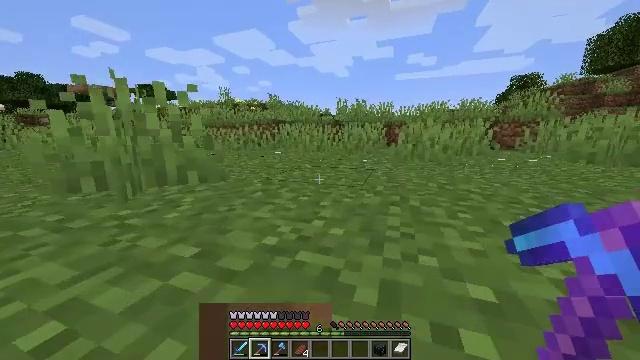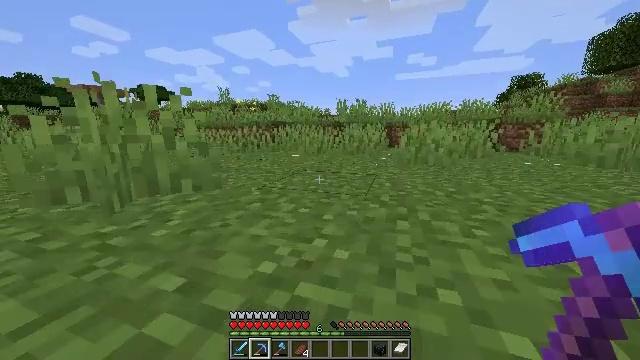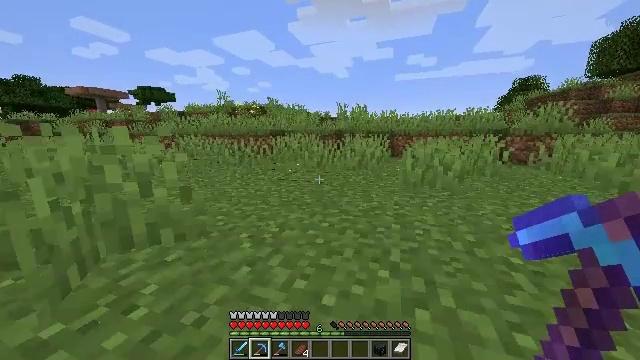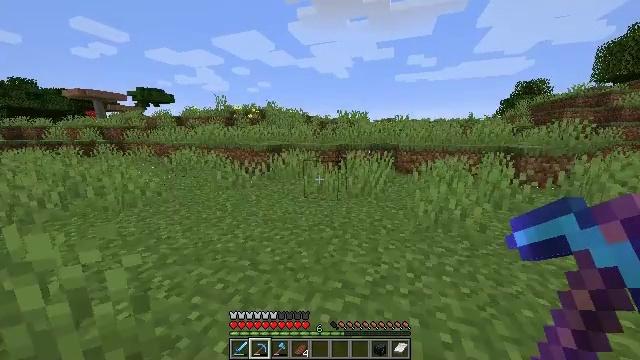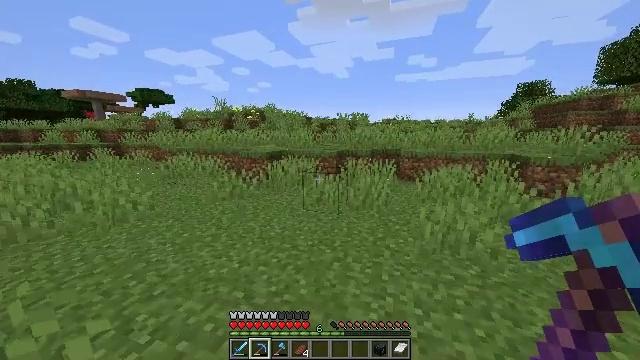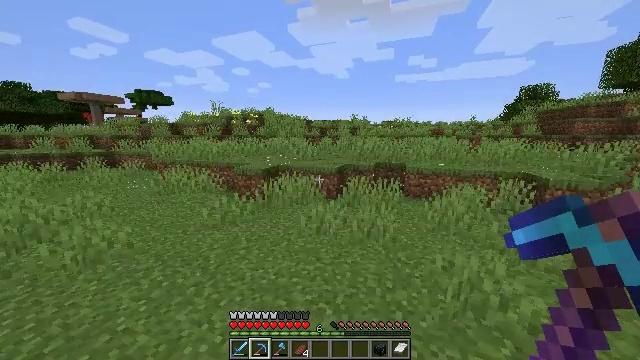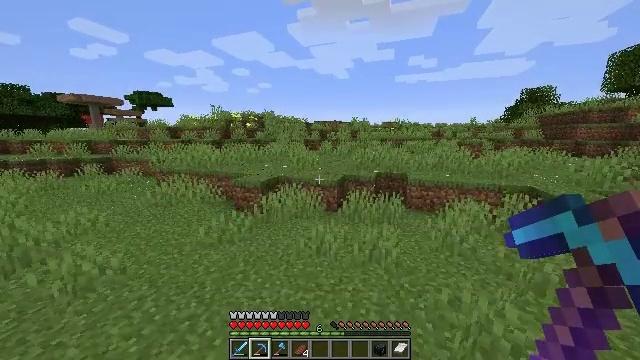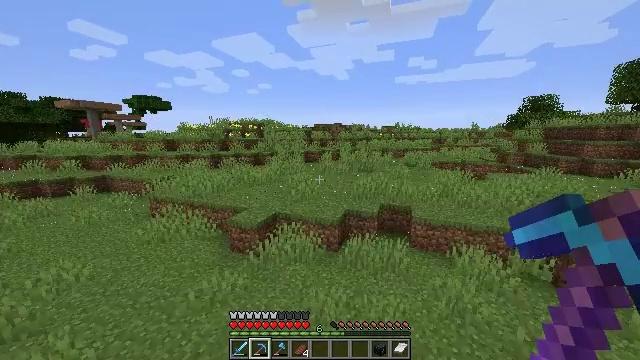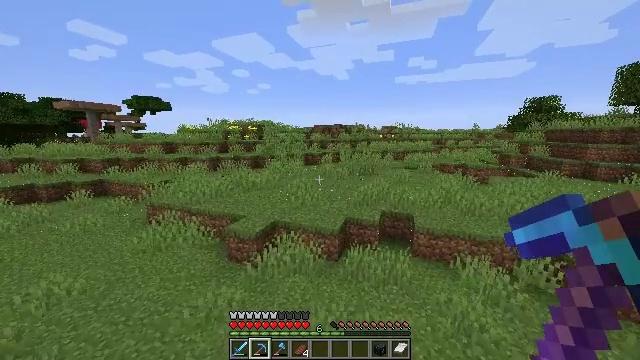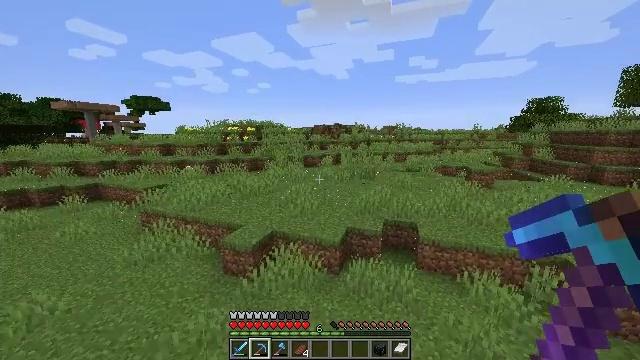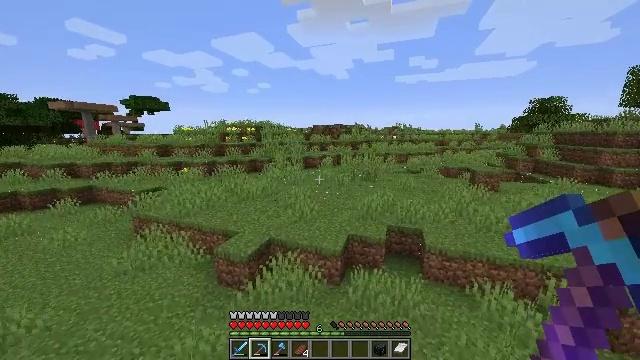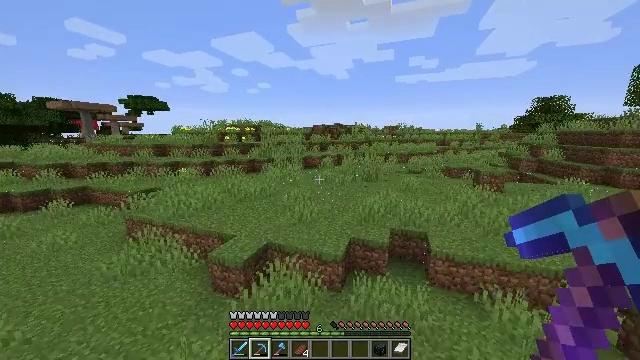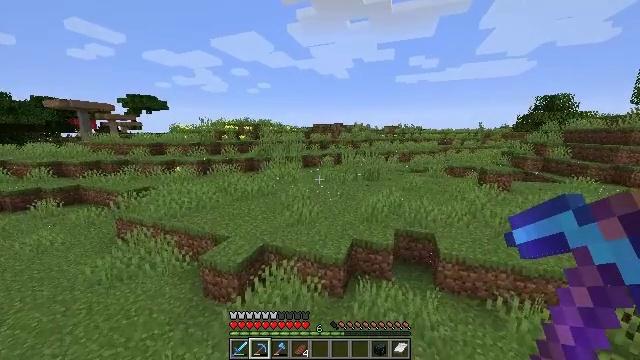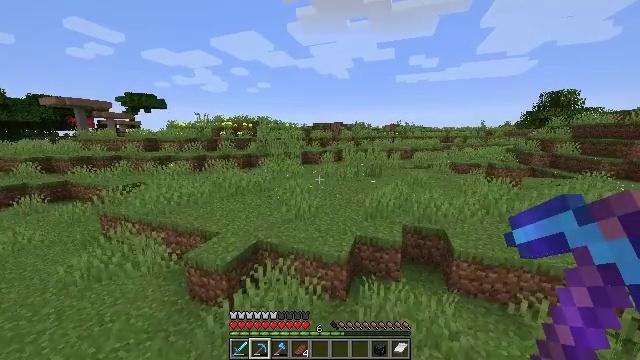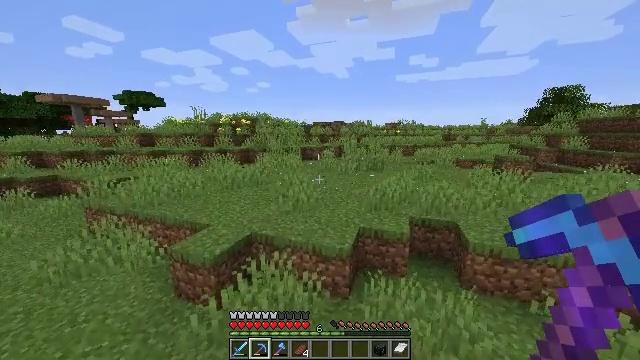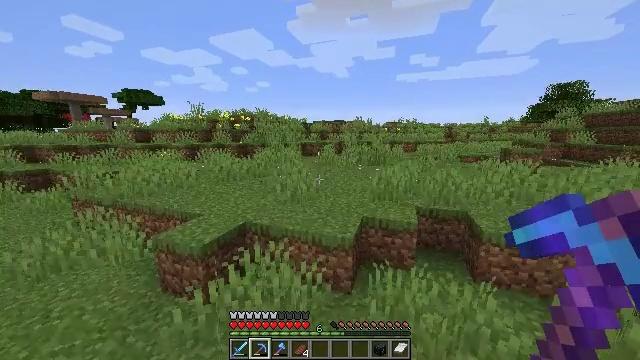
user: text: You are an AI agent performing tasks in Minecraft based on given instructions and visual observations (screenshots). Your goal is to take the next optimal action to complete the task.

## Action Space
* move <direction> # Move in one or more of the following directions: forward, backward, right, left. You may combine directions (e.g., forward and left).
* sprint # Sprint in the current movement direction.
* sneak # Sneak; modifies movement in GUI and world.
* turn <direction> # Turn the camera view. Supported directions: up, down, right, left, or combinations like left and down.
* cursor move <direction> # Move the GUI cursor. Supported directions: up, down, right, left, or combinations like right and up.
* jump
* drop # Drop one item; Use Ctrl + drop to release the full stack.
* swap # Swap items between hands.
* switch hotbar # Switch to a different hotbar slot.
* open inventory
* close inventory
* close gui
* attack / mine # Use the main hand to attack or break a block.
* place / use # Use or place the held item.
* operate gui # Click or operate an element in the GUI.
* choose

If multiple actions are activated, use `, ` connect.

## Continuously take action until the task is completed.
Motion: motion action
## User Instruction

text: Use your axe to get birch logs.
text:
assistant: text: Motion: move forward, sprint, jump
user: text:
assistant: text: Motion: move forward, sprint, jump
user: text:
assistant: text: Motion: move forward, sprint, jump
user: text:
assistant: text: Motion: move forward, sprint, jump
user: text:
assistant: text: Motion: move forward, sprint
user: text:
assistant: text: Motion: move forward, sprint
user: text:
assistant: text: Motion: move forward, sprint
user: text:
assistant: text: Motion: move forward, sprint
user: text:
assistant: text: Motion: move forward, sprint
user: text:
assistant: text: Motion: move forward, sprint
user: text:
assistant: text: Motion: move forward, sprint
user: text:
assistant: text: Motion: move forward, sprint
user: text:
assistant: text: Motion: move forward, sprint
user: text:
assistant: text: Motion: move forward, sprint
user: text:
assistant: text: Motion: move forward, sprint
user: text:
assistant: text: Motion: move forward, sprint
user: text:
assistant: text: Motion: move forward, sprint
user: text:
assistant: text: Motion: move forward, sprint
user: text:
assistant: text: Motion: move forward, sprint, jump
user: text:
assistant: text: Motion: move forward, sprint, jump
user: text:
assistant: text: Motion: move forward, sprint, jump
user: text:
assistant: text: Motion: move forward, sprint
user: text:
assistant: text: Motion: move forward, sprint, jump
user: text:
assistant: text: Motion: move forward, sprint, jump
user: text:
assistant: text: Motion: move forward, sprint, jump
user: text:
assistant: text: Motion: move forward, sprint, jump
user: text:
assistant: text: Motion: move forward, sprint, jump
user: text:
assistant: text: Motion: move forward, sprint, jump
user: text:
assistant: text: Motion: move forward, sprint, jump
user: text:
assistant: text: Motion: move forward, sprint, jump